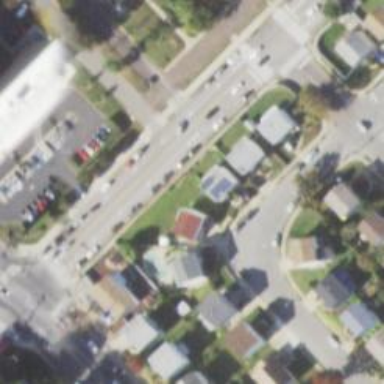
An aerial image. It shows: Residential road with buffered cycleway.